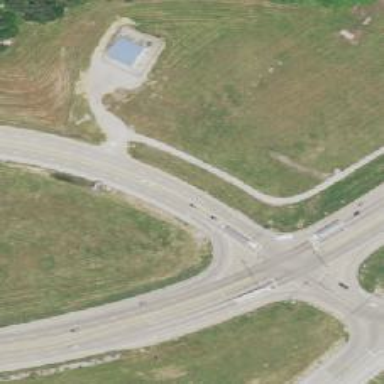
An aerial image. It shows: Trunk link highway.